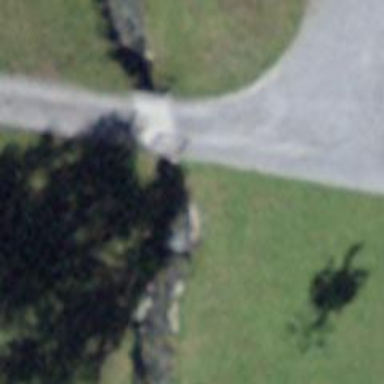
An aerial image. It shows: Fine gravel surfaced service road on bridge.